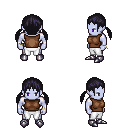
a pixel art fantasy rpg character, male body template, dark elf, purple skin, brown sleeveless shirt, white pants, raven twin-tailed hairstyle, bracelets, metal boots, four views (front, back, left, right), 2x2 character sprite sheet, small pixel art, hard edges, no anti-aliasing